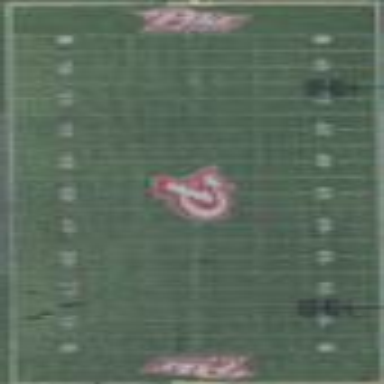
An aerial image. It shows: American football pitch.